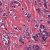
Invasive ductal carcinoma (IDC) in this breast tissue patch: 1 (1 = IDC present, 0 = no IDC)